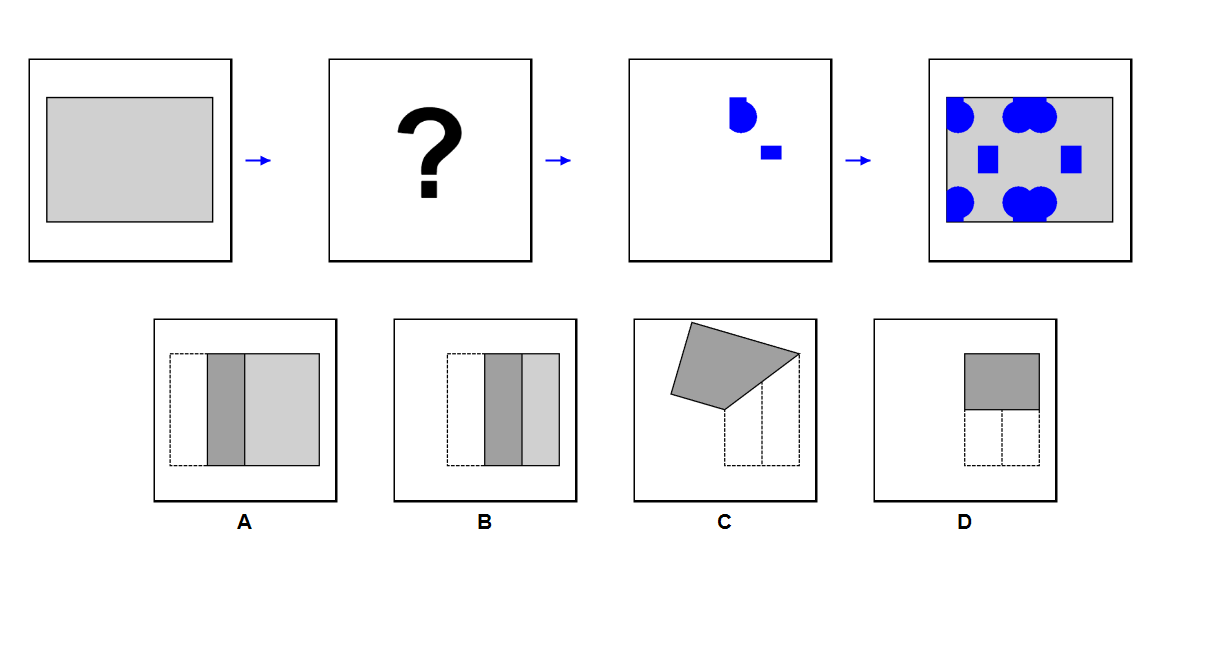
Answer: C